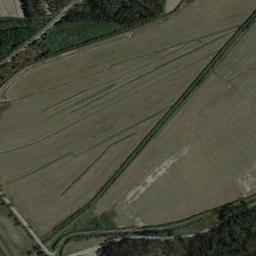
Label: terrace